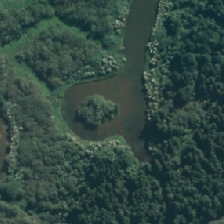
Land cover: deciduous_hardwood